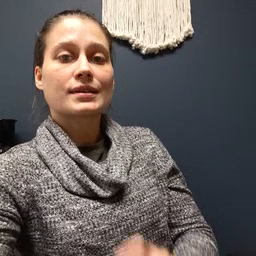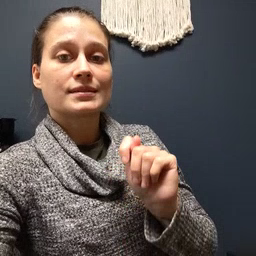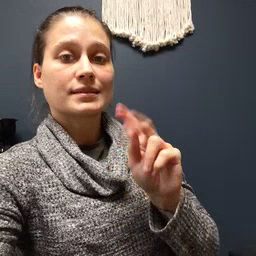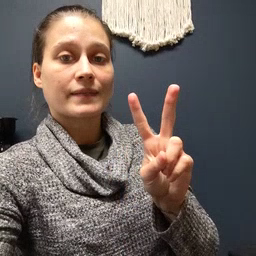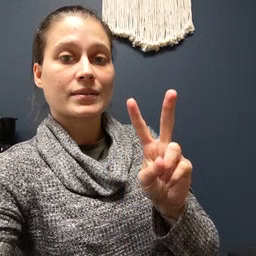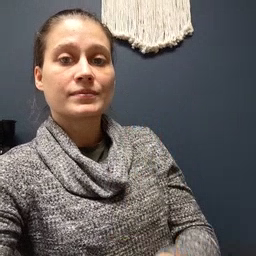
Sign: TV